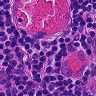
Metastatic tissue present: no